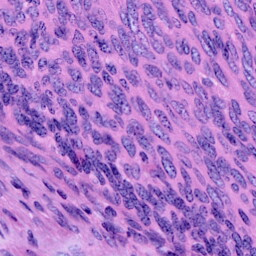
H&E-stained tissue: Cervix